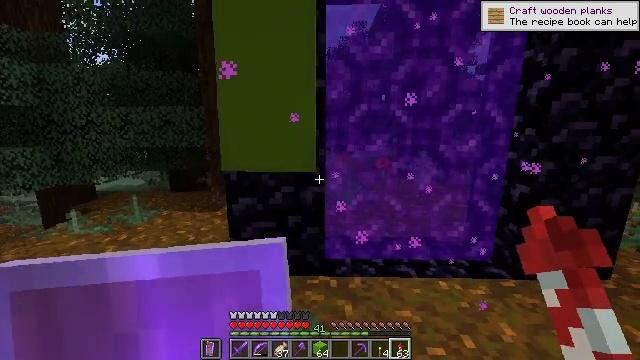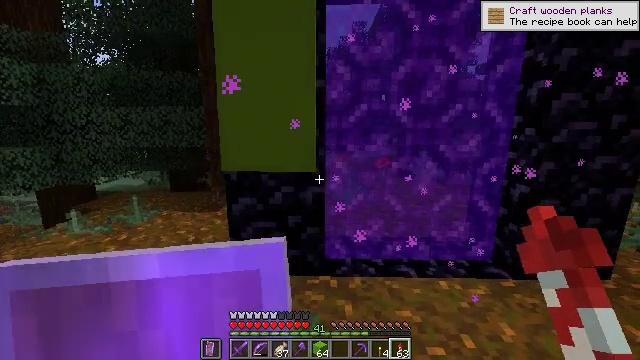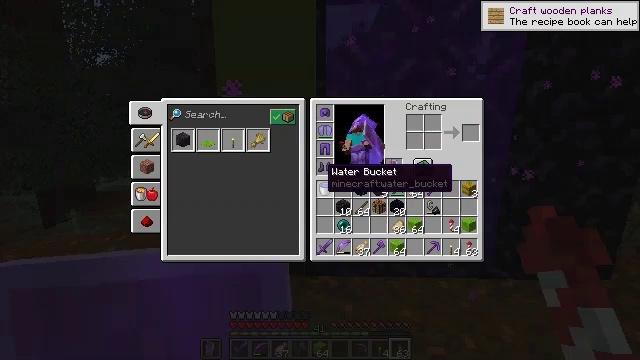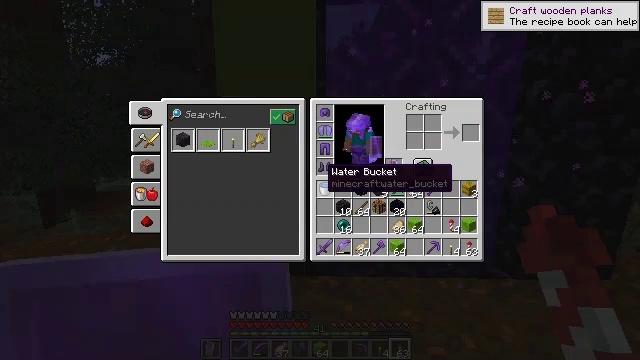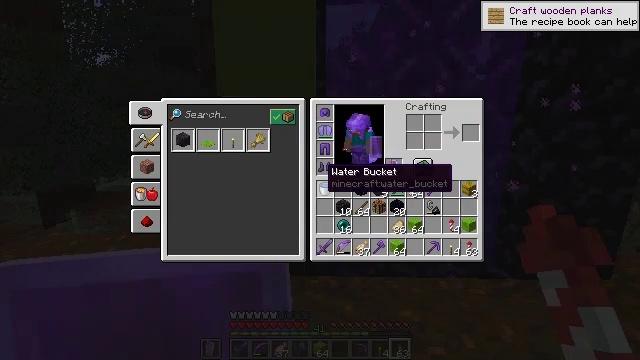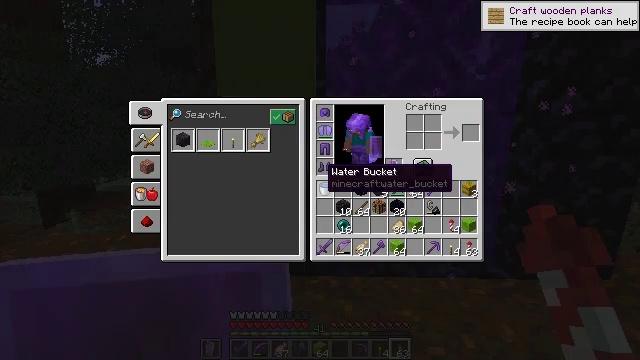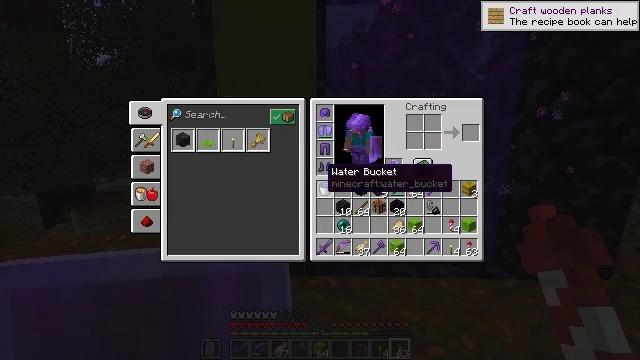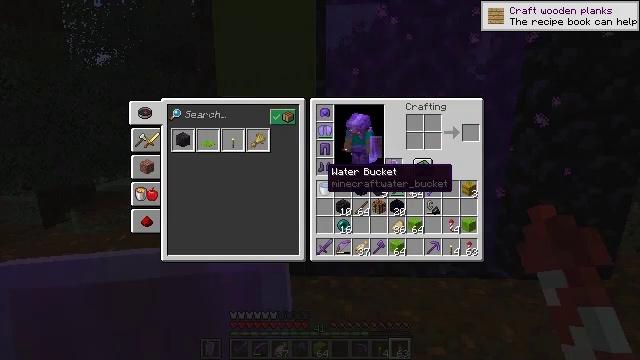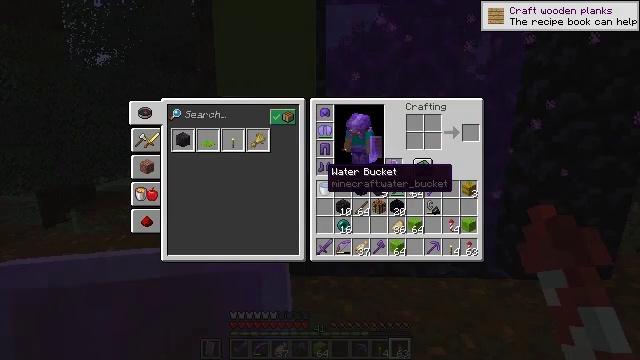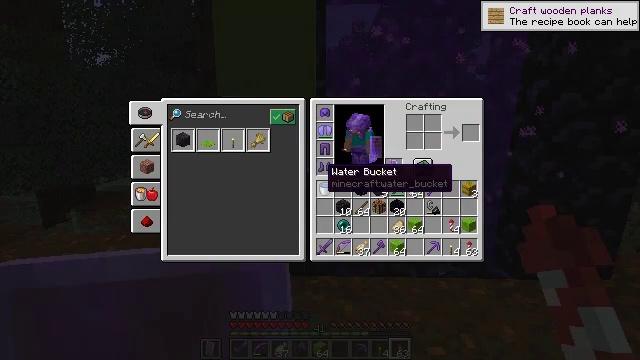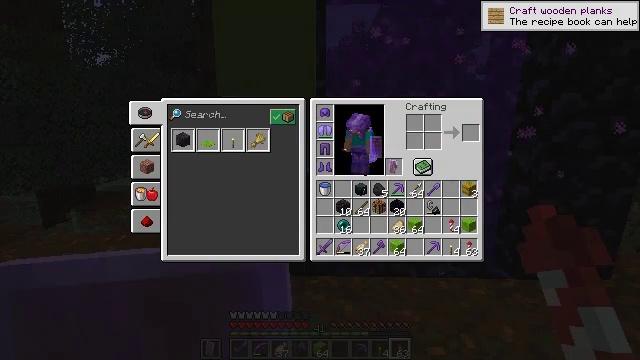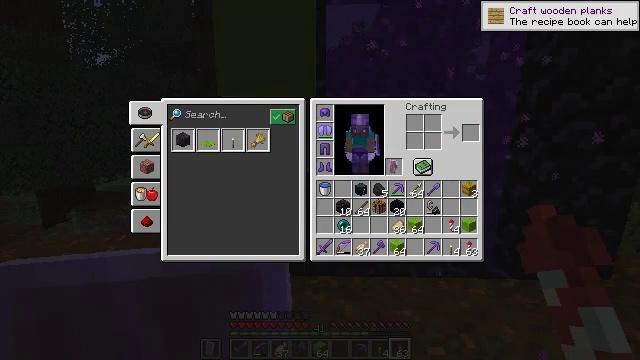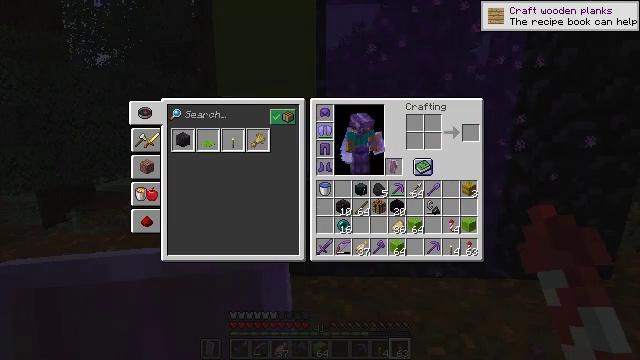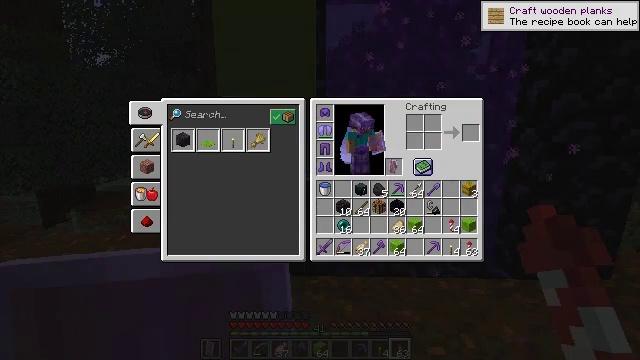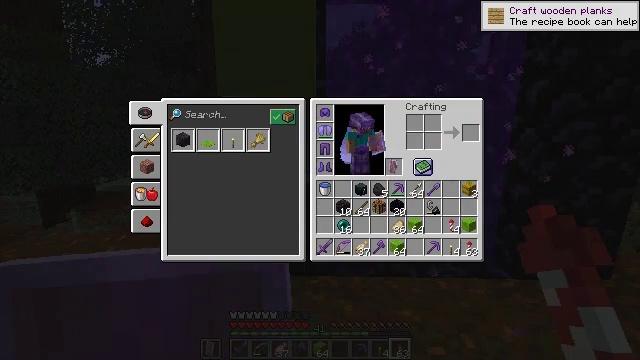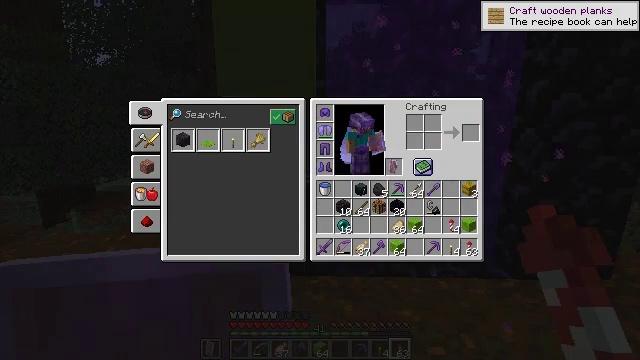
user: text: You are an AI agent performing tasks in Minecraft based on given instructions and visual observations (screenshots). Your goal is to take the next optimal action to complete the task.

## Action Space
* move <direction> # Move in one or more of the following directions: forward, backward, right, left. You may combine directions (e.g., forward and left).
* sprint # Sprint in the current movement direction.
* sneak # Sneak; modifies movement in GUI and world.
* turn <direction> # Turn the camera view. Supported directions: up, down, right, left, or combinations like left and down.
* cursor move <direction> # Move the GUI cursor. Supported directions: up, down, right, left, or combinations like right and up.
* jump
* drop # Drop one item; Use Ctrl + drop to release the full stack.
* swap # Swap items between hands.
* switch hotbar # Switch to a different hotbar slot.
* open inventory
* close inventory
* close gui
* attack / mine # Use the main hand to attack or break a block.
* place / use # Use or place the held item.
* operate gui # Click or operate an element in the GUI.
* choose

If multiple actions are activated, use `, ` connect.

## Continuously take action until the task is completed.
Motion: motion action
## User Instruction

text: Craft a lime carpet.
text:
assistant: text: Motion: no_op
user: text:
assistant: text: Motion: open inventory
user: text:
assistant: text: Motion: open inventory
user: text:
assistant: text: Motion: open inventory
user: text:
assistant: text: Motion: open inventory
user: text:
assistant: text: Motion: no_op
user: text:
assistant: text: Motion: no_op
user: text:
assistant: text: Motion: no_op
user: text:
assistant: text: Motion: no_op
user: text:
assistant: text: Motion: turn right
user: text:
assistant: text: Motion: turn right and up
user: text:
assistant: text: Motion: turn right
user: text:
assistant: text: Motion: no_op
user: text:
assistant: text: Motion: no_op
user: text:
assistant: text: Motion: no_op
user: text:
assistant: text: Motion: no_op
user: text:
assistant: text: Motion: no_op
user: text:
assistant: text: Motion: no_op
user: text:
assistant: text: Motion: no_op
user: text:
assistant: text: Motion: no_op
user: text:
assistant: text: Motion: no_op
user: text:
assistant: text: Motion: no_op
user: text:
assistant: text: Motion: no_op
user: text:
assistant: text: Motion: no_op
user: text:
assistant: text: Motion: no_op
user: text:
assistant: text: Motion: move forward
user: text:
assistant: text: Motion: move forward
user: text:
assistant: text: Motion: move forward, turn right and up
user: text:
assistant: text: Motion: move forward, turn right and up
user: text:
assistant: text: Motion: move forward